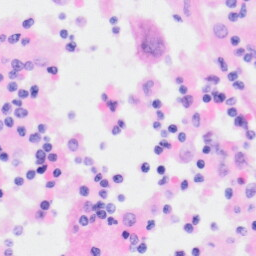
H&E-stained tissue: Kidney